Interaction volume radius: 10 \u00c5
Interaction volume height: 40 \u00c5
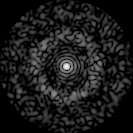
Disorder parameter: 0.8238